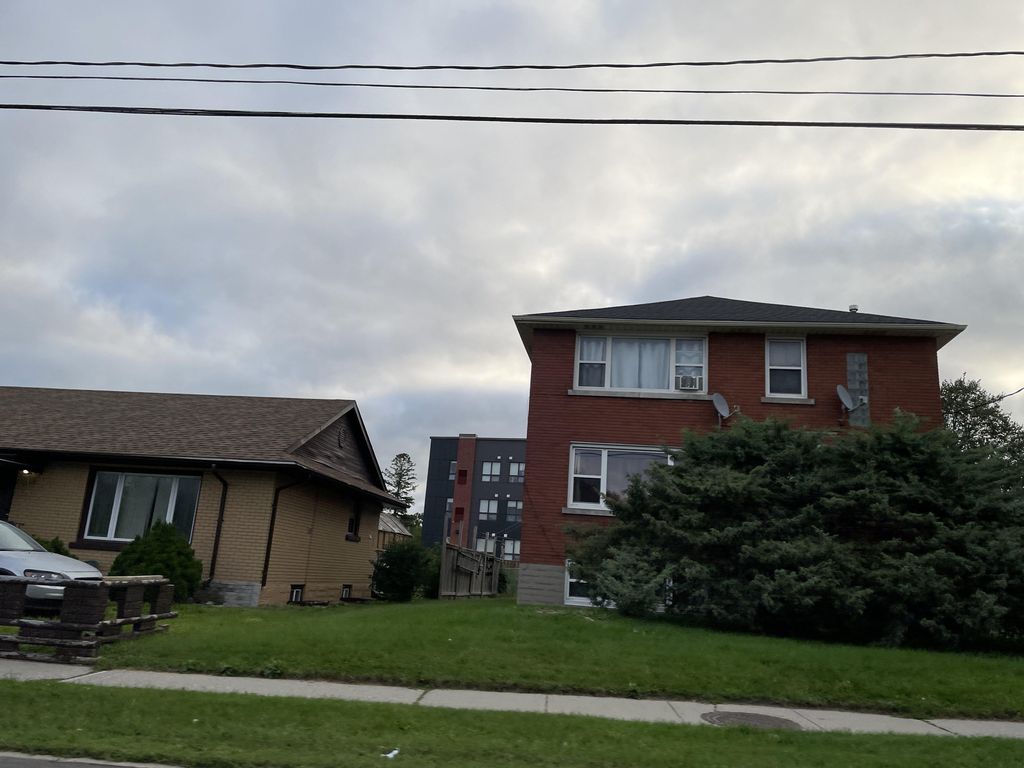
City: kitchener-waterloo